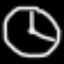
Label: clock